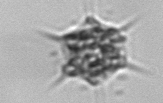
Label: Dictyocha